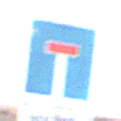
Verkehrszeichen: Sackgasse
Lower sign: HinweisGeaenderteVorfahrtVerkehrsfuehrungVerkehrsregelung3
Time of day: SunriseSunset
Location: Outdoor (Nature)
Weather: PartlyCloudy
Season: NotSpecified
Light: Natural